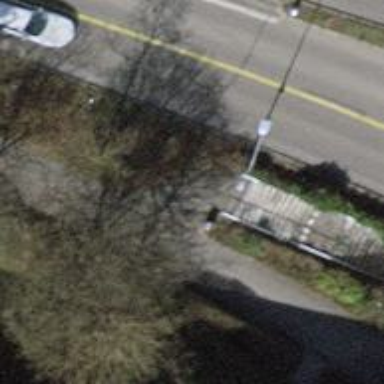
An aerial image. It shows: Asphalt footway.